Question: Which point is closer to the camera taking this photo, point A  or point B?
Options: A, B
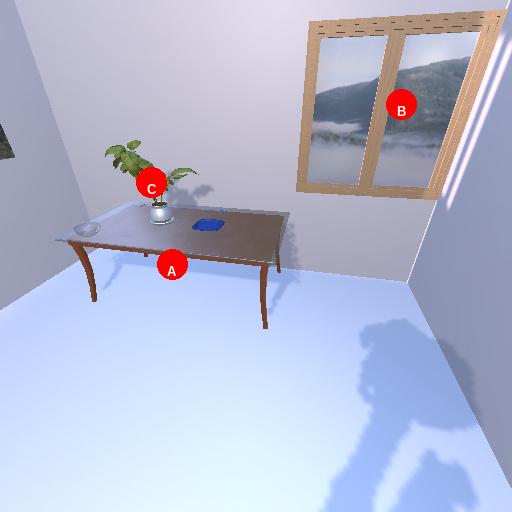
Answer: A